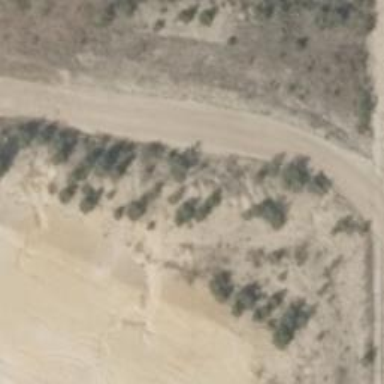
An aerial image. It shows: Sandy track with grade2 tracktype.